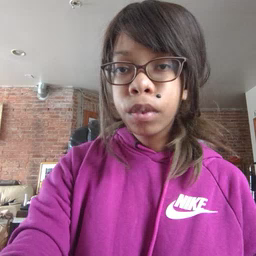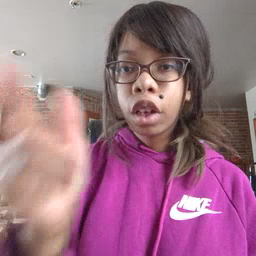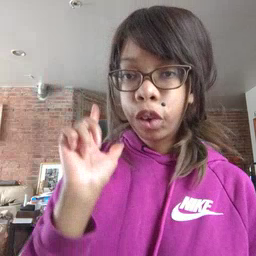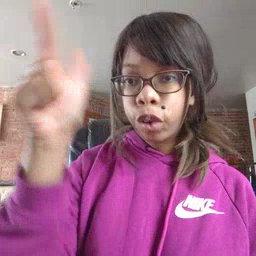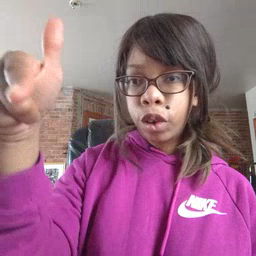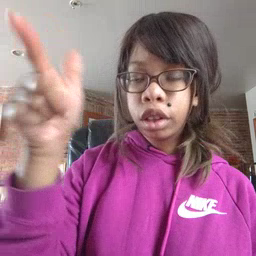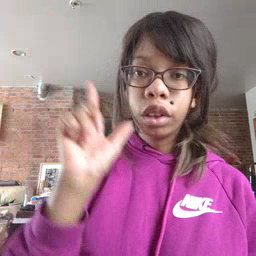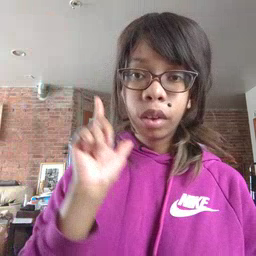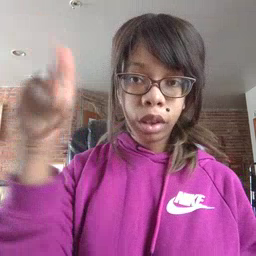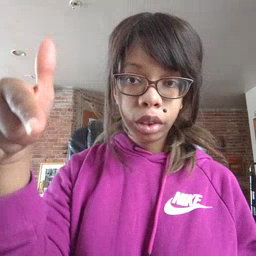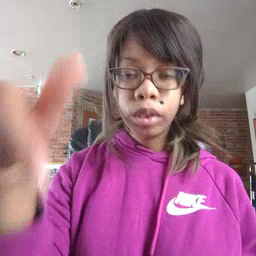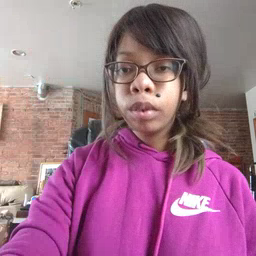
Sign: later